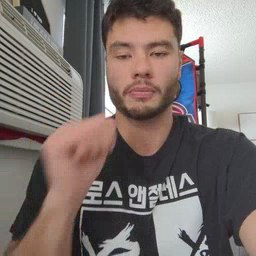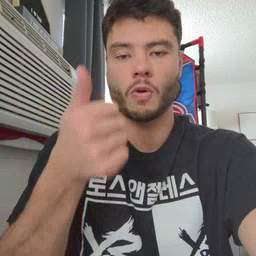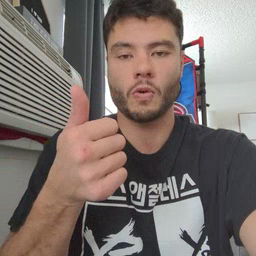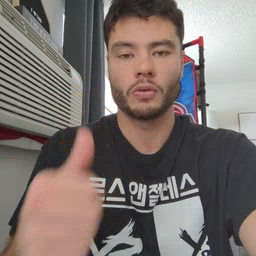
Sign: tomorrow